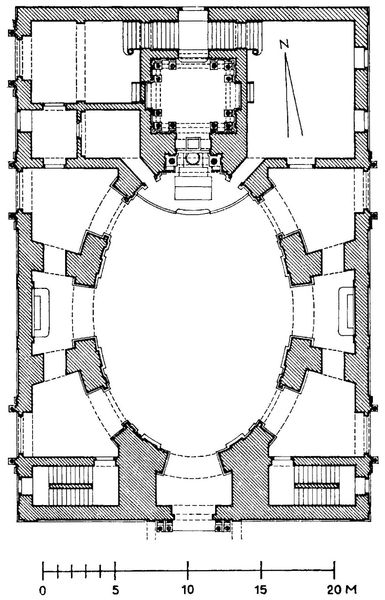
Titel: Kollegiatskirche Klimontów bei Sandomierz
Künstler: Lorenzo de Sent
Standort: Sandomierz (EU - PL)
Schlagwörter: fenster, säulen, anlage, gebäude, architektur, häuser, norden, kirche, oval, schiff, mauer, saal, einheit, halle, kloster, kugel, altar, karte, kirchenschiff, mauern, altarraum, kapelle, plan, legende, grundriss, massstab, rundbau, rundgang, meter, übersicht, himmelsrichtung, sakristei, kompass, seitenaltar, analge, len, m, 15, 20, 10